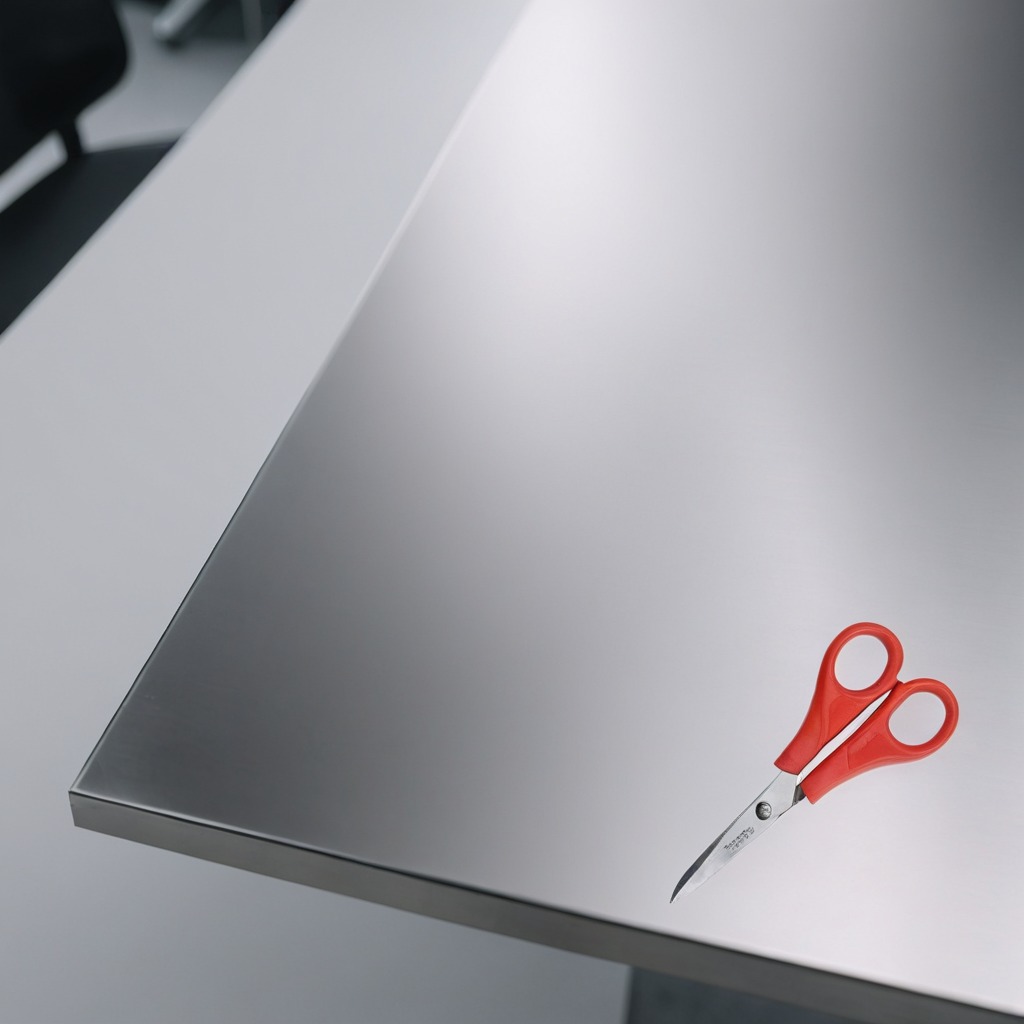
A scissor is lying on the stainless steel table in a high-end prototyping lab.